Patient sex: F
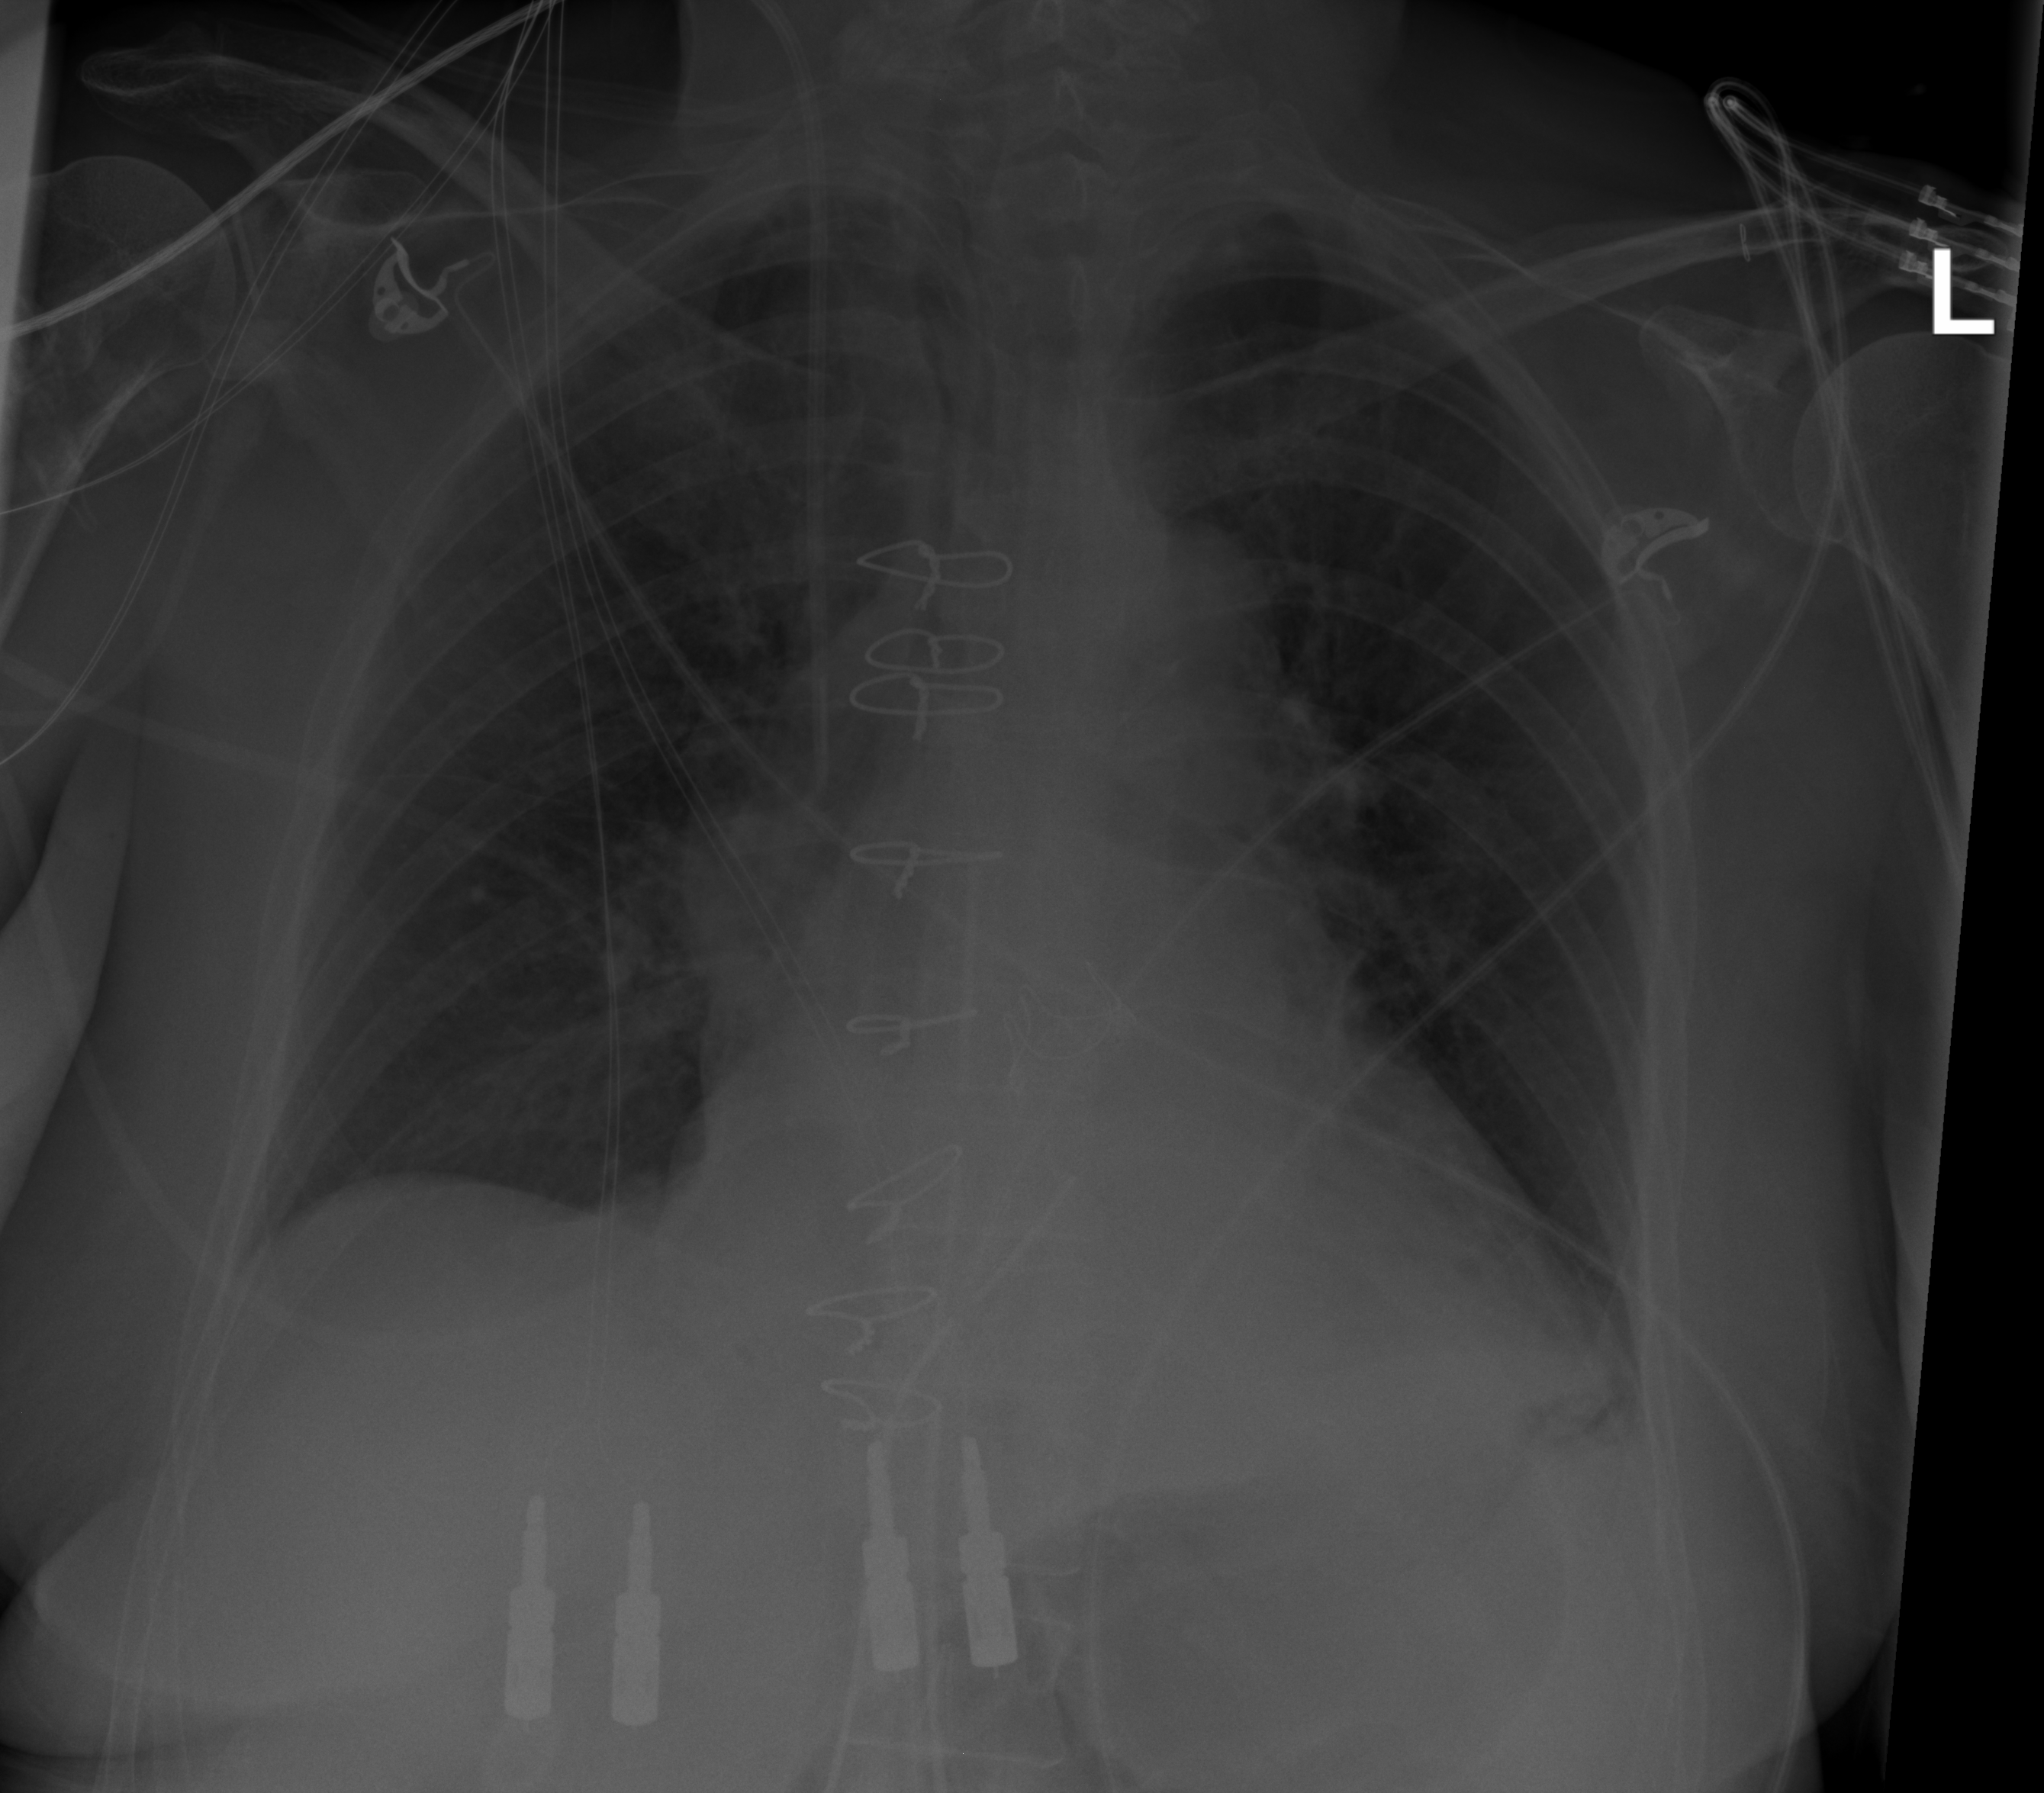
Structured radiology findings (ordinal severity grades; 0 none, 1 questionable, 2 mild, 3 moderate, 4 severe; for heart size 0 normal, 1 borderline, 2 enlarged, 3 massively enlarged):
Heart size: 2
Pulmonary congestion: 2
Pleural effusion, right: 1
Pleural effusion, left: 2
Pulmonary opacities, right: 2
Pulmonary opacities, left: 1
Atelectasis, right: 0
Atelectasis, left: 2